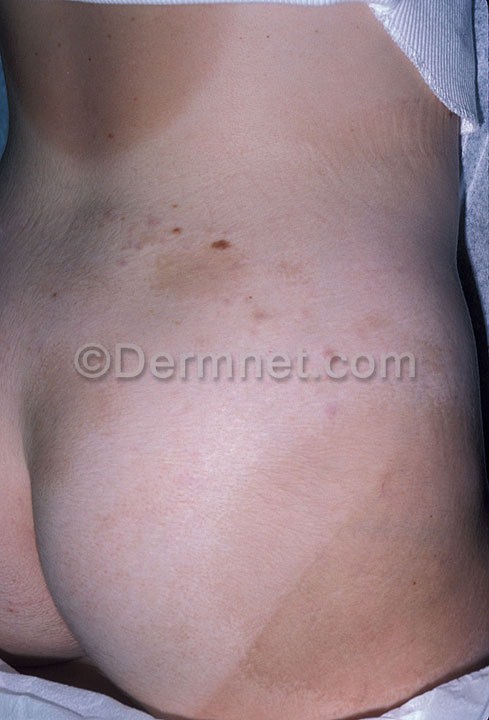
Disease: Seborrheic Keratoses and other Benign Tumors